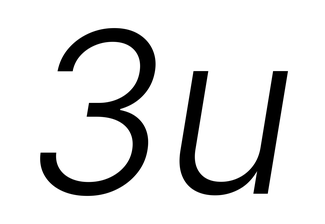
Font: Inter-Italic_Light_Italic